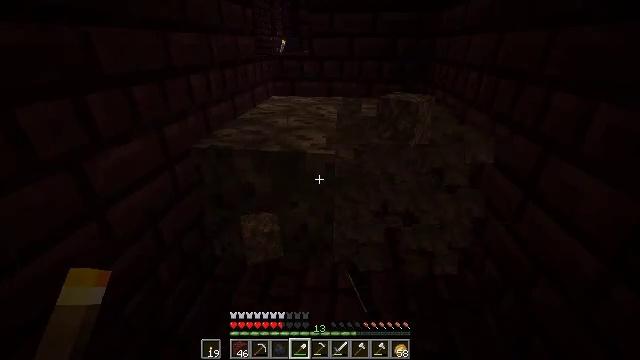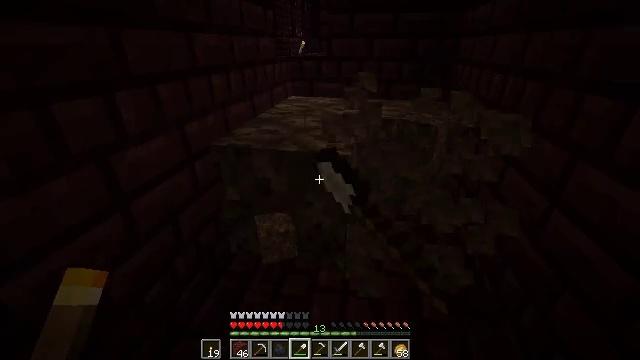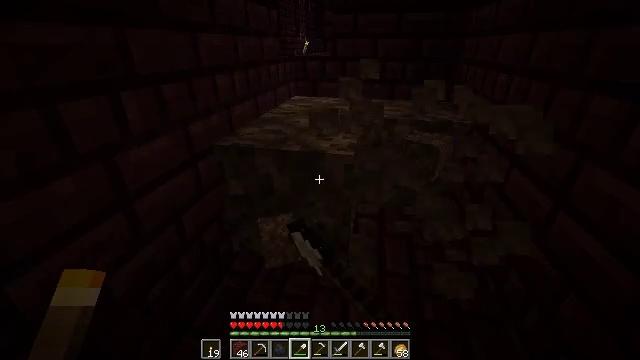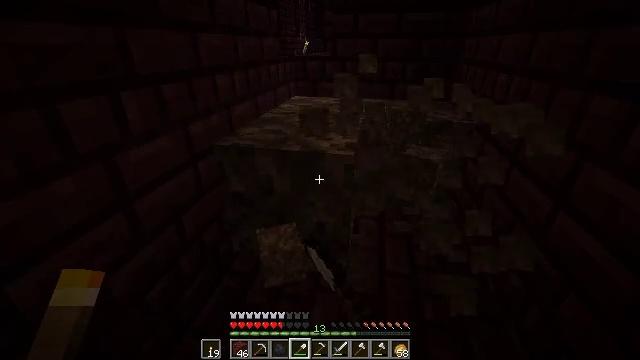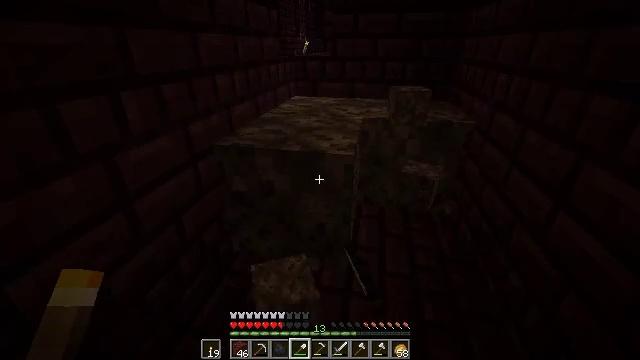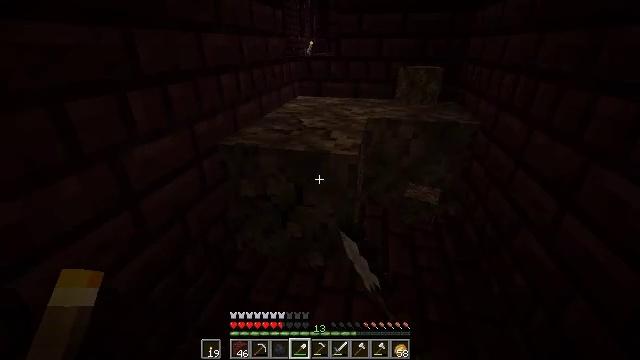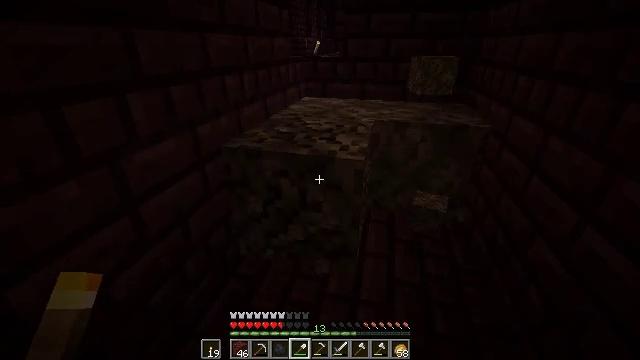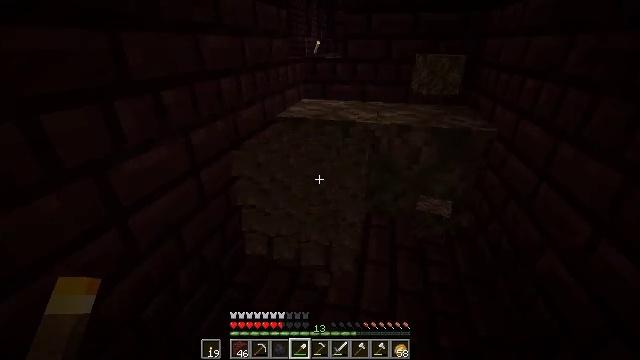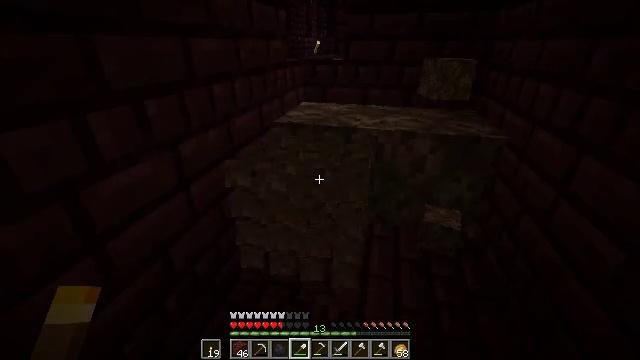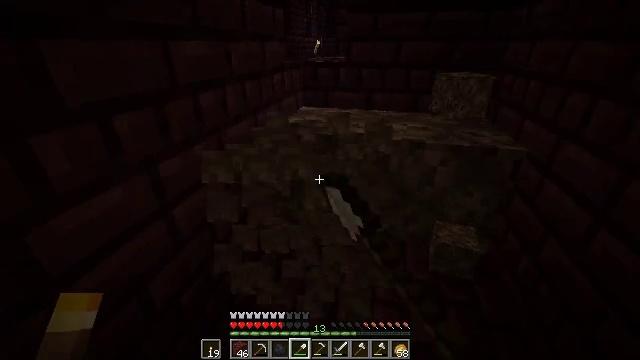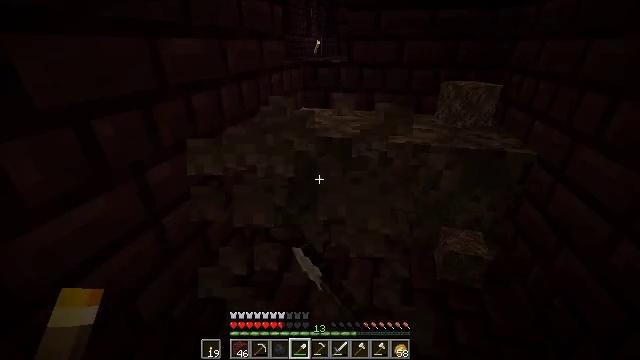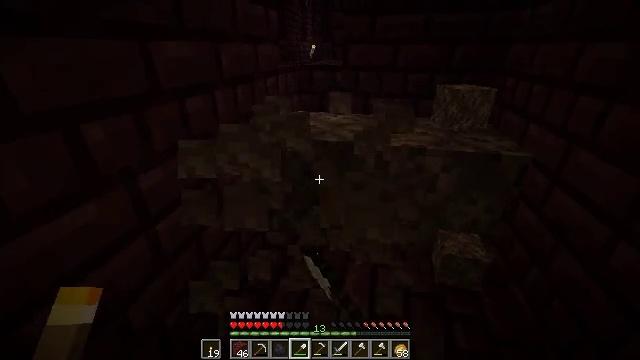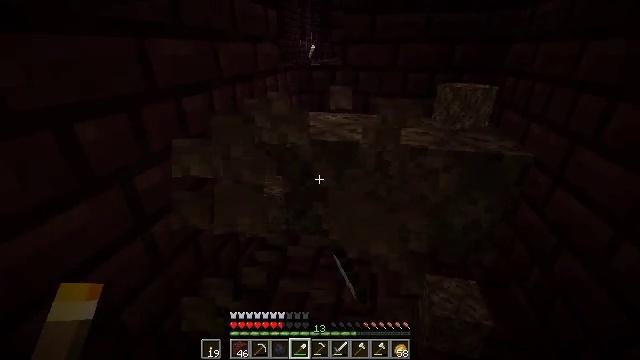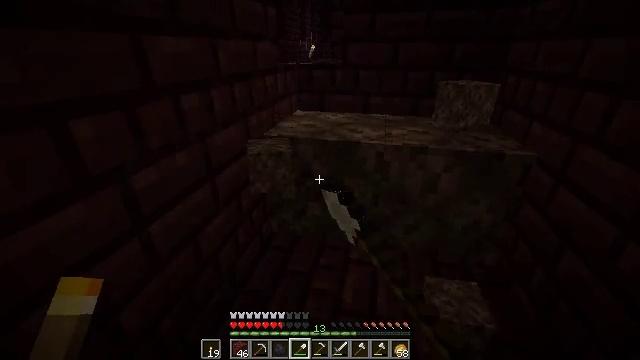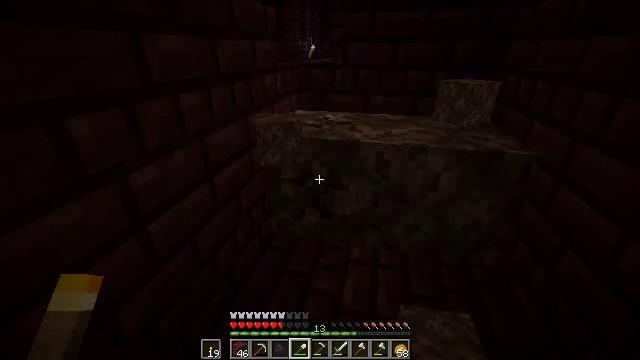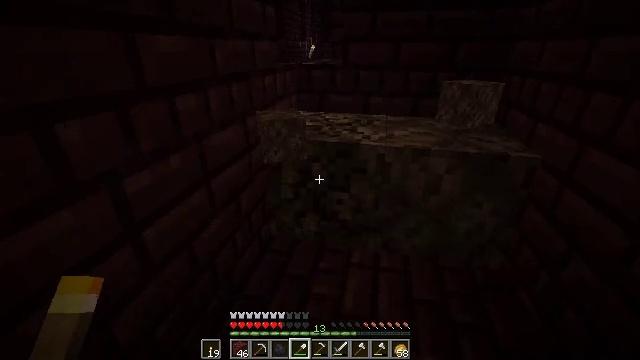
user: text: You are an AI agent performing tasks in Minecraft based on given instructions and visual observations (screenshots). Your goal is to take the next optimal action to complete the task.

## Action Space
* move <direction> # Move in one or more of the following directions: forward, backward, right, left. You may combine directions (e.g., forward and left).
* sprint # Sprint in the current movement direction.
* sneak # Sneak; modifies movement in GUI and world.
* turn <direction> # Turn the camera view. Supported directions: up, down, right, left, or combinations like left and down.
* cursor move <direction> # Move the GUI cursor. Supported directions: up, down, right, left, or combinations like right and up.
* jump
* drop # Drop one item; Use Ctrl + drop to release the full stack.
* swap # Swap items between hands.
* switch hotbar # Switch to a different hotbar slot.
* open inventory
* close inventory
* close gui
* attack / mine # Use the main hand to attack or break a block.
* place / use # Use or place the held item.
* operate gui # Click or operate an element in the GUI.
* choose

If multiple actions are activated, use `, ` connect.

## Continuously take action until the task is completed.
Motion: motion action
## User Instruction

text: Collect soul sand blocks.
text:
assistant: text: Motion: turn left, attack / mine
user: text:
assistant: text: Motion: attack / mine
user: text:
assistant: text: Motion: attack / mine
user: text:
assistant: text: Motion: attack / mine
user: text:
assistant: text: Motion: attack / mine
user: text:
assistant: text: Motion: move forward, turn left, attack / mine
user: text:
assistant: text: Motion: move forward, attack / mine
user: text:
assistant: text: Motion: move forward, attack / mine
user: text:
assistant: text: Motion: attack / mine
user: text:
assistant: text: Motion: attack / mine
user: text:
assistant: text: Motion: attack / mine
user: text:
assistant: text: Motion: attack / mine
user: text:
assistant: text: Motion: attack / mine
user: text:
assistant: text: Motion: attack / mine
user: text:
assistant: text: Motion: move forward, attack / mine
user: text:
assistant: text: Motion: move forward, attack / mine
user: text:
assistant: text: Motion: turn right, attack / mine
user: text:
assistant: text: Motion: turn right, attack / mine
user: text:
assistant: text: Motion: turn right, attack / mine
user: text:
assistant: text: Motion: turn right and down, attack / mine
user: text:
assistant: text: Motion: turn right and down, attack / mine
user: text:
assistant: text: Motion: attack / mine
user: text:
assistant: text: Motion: attack / mine
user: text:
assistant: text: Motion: attack / mine
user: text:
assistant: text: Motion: attack / mine
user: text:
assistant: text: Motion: attack / mine
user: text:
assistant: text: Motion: attack / mine
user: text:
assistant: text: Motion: attack / mine
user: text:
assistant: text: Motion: attack / mine
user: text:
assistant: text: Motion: attack / mine